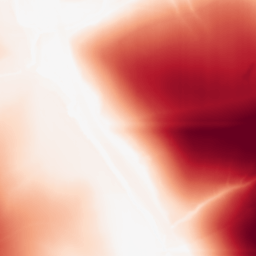
Category: morphological
Decomposition family: rolling_ball
Decomposition parameters: radius: 200
Upsampling method: bilinear
Upsampling parameters: scale: 4
Upsampling scale: 4